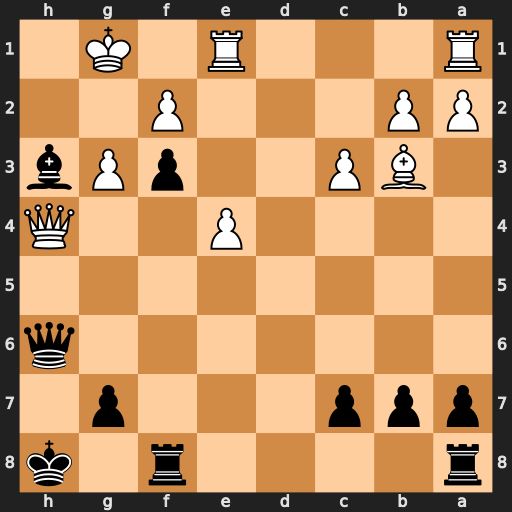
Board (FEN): r4r1k/ppp3p1/7q/8/4P2Q/1BP2pPb/PP3P2/R3R1K1
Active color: b
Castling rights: -
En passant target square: -
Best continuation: Rf6 e5 g5 Qxg5 Qxg5